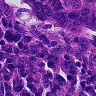
Metastatic tissue present: yes